Question: In my app I'm using a single class that holds the configuration for some process. Now, I'm trying to break it in smaller peaces, as you can see in the class diagram below:

1. Do you think this design pattern is ok?
2. What about the FilterOnOff class?
3. Should I use structs? In this case I will not be able to derive from FilterOnOff to get the "Acttive" state.
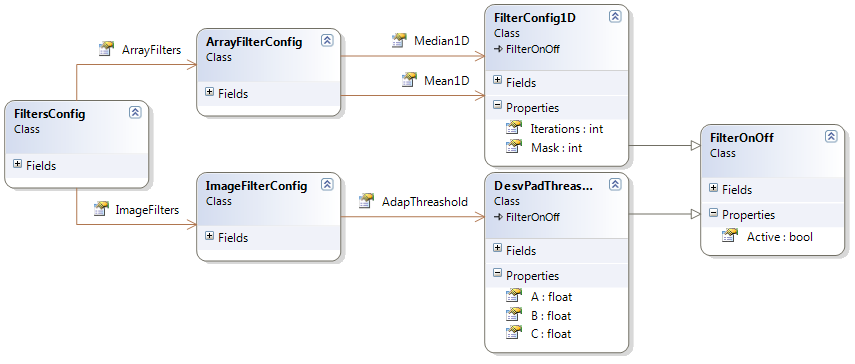
Answer: Just guess, that you split class manager of configuration into smaller pieces, in order to be able to persist a smaller piece of configuration of some specific entity, and not all information, which is probably not relevant to that entity.
In this case:
1. Don't see serious problems, also cause it's difficult to say something really useful, cause depends how your app is structured.
2. If you think that the shared domain of the properties in your case consist of single Active property, it's ok.
3. No, do not use structs. Structs can be useful, for example, to boost a performance in several cases, as stack allocation is really fast. For configuration management it's not a case. Use full flexibility which given to you by reference types in C#.
Hope this helps.